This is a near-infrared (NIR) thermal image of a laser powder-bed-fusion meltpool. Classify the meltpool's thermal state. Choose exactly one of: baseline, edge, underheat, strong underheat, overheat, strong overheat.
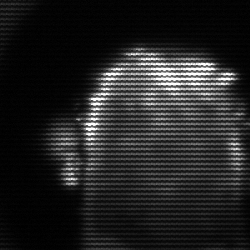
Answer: baseline